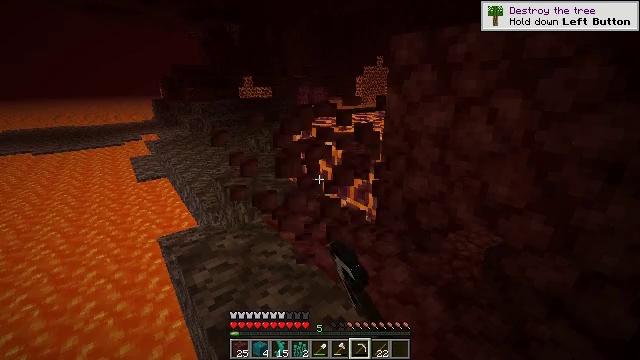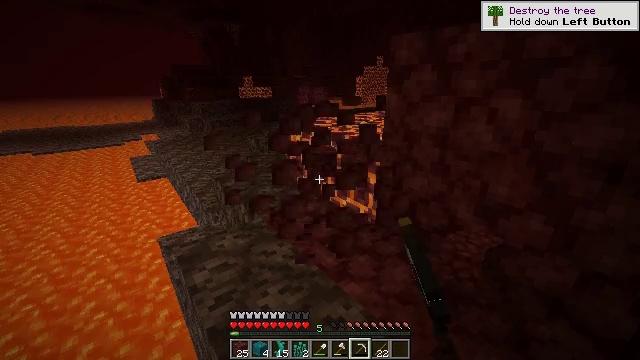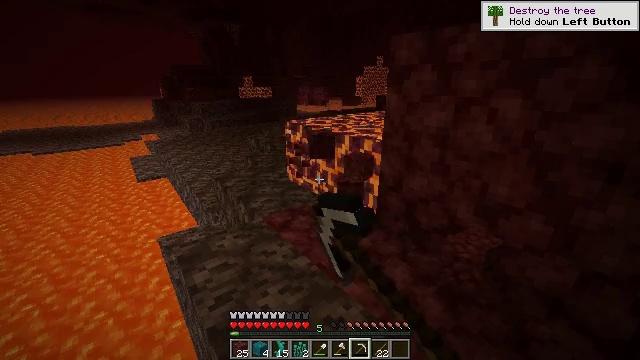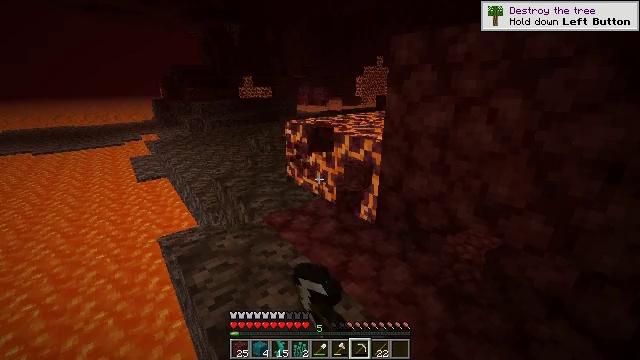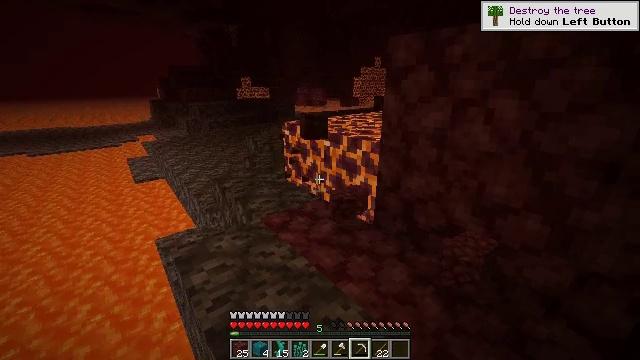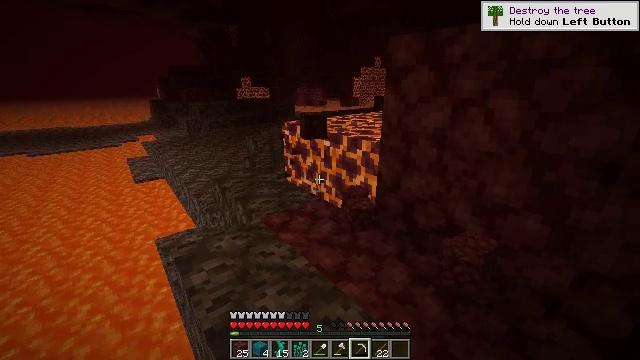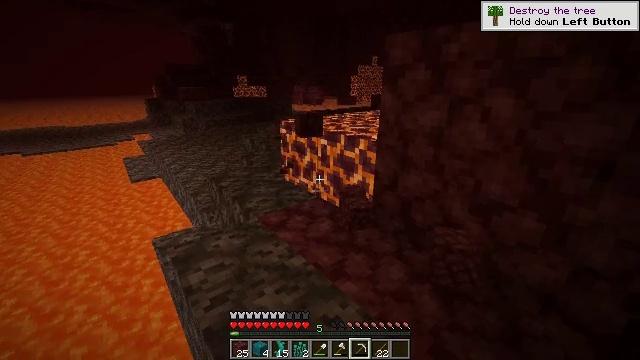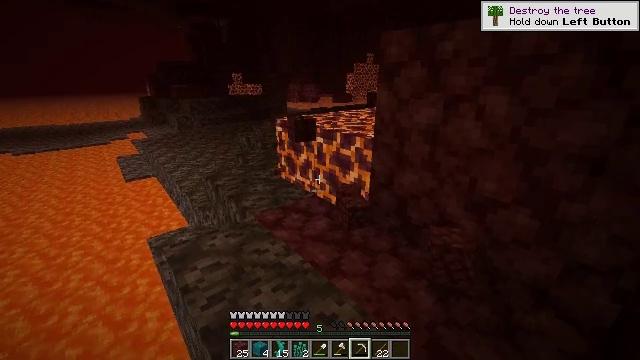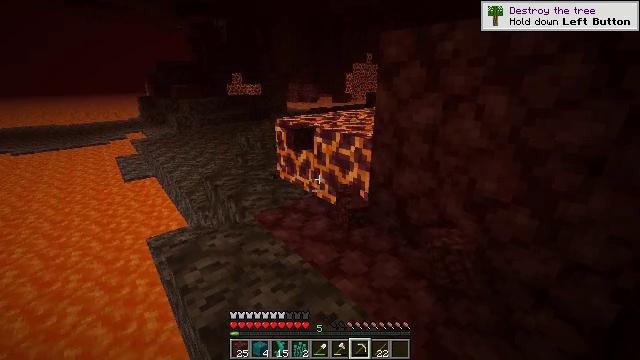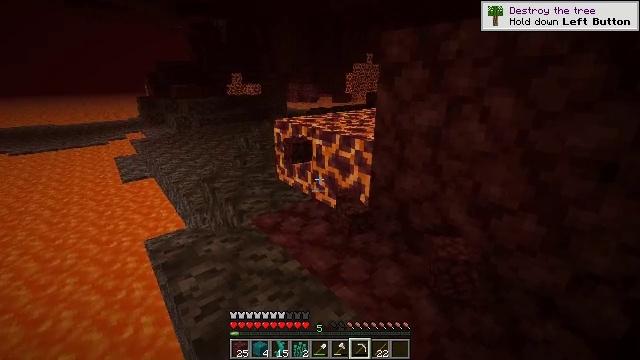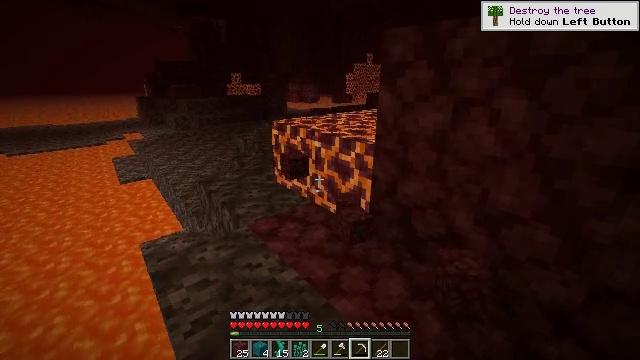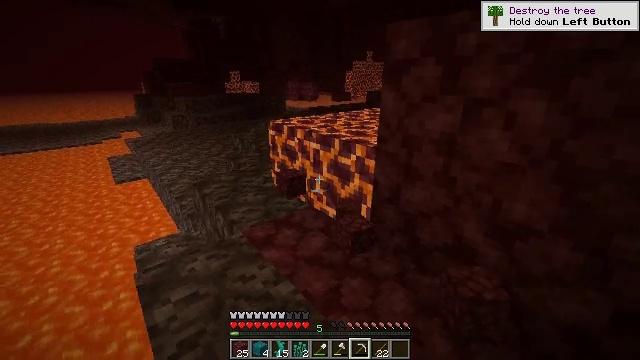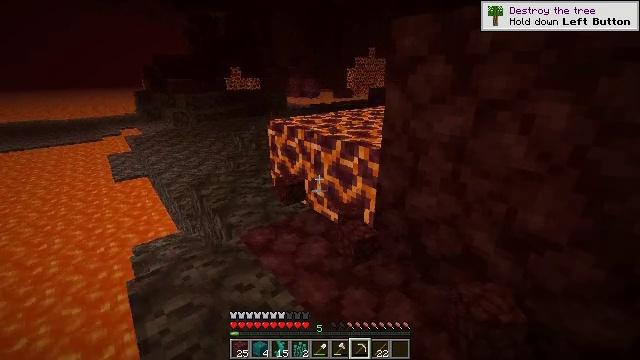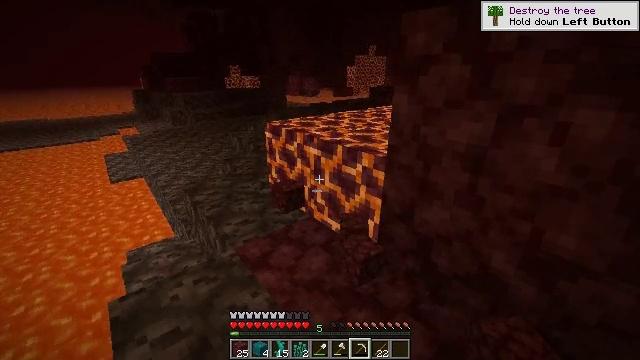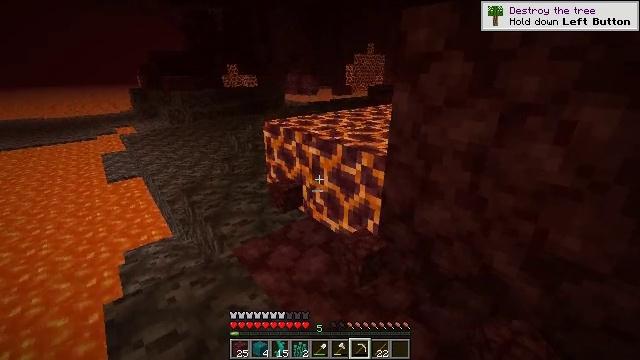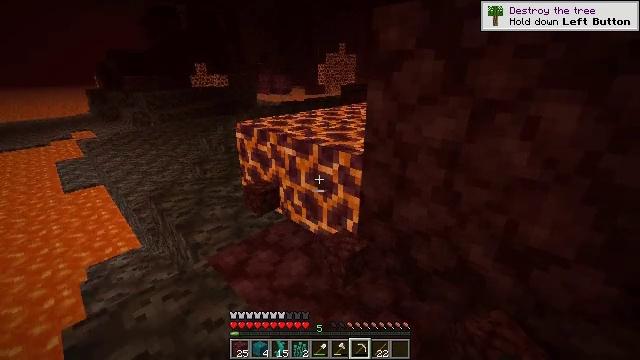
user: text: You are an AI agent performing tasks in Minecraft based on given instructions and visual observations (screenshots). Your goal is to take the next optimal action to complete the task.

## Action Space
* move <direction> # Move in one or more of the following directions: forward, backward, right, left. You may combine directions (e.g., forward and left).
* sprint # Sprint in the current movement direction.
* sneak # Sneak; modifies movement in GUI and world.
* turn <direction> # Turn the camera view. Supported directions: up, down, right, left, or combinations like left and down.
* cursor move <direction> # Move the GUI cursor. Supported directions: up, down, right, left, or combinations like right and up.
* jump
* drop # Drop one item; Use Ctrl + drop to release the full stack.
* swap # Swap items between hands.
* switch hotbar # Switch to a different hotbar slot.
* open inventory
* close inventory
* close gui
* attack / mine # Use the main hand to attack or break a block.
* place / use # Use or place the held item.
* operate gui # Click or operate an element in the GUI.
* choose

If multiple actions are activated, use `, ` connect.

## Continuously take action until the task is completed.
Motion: motion action
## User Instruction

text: Mine the magma block in the nether.
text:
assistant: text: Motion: attack / mine
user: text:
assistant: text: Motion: attack / mine
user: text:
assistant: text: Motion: attack / mine
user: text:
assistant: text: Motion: no_op
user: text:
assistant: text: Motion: no_op
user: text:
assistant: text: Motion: no_op
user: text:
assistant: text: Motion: no_op
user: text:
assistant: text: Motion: no_op
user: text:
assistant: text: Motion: move forward
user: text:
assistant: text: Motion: move forward
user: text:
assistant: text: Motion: move forward
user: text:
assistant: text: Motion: move forward
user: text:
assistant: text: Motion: no_op
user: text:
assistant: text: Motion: no_op
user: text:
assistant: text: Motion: turn right
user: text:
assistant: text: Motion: turn right and down
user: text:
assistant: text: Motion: attack / mine
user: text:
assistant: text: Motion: attack / mine
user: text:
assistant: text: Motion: turn left, attack / mine
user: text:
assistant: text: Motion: turn left, attack / mine
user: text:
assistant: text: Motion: turn left, attack / mine
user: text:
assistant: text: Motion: turn left, attack / mine
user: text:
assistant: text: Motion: move forward, attack / mine
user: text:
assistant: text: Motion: move forward, attack / mine
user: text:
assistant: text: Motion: turn left, attack / mine
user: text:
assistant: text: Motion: turn left and up, attack / mine
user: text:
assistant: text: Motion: attack / mine
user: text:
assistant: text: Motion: attack / mine
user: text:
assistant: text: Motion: attack / mine
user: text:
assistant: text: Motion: attack / mine